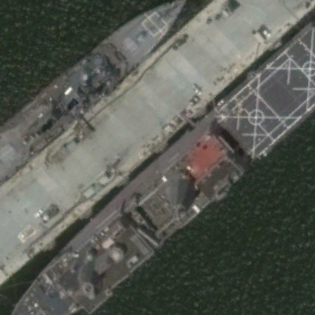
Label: combat